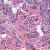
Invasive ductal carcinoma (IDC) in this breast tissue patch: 1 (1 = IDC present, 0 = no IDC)